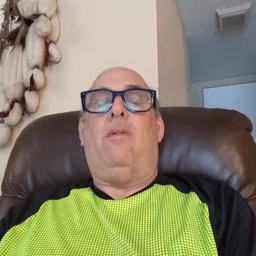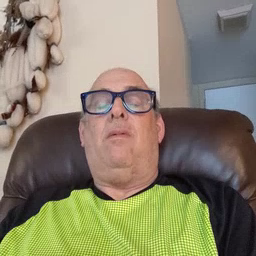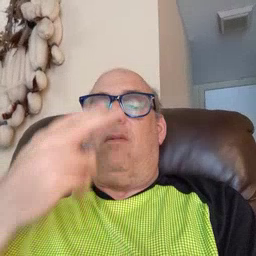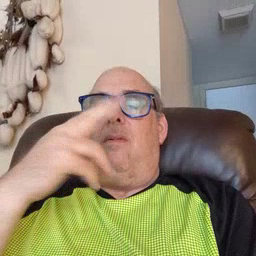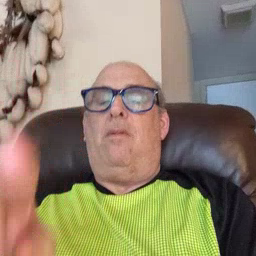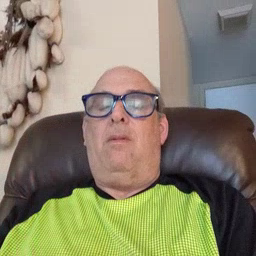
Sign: look